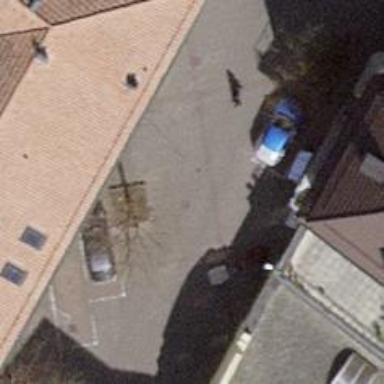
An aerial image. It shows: Bicycle parking area.